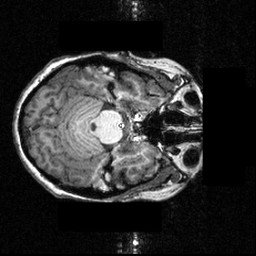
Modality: T1w
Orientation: axial
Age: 20
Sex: female
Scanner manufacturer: siemens
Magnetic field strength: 3.951 T
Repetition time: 1.5 s
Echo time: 0.00335 s